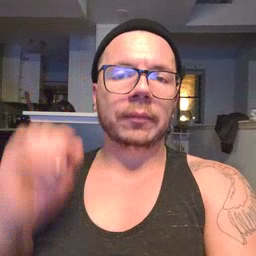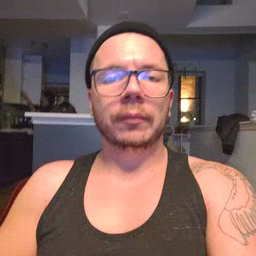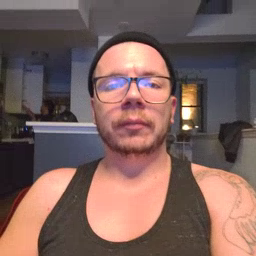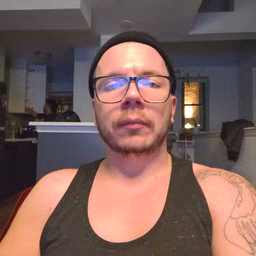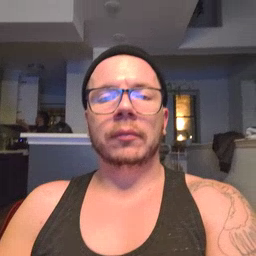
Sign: lion